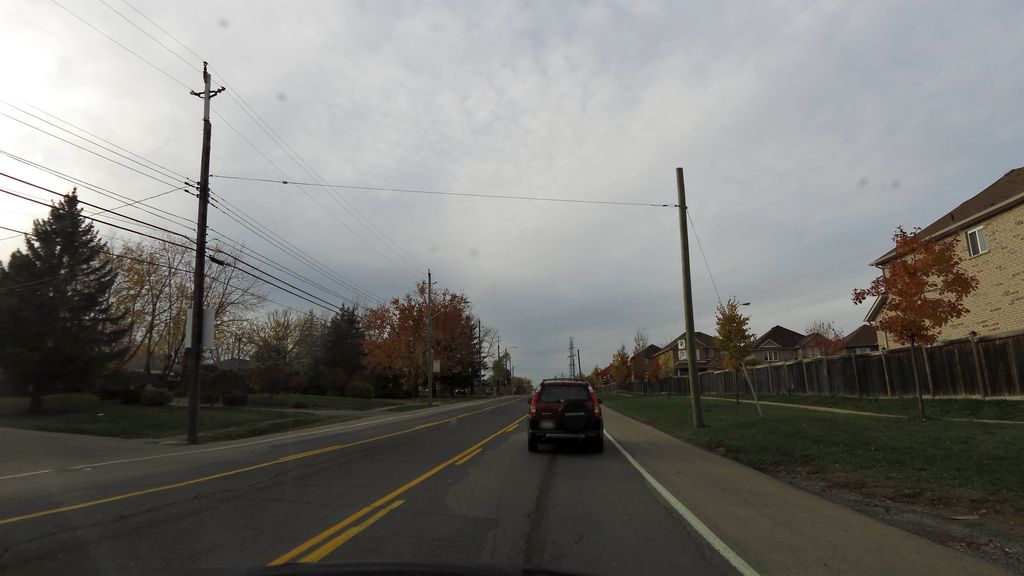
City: hamilton